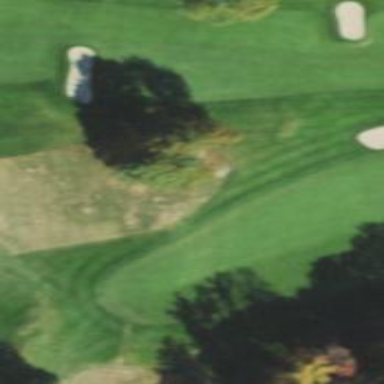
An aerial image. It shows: Rough area in golf course.